Question: I'm starting to learn the Spring framework and when i run the application i get an IOException saying that the xml file does not exist but it is located in the root folder. Here's the little code: package org.koushik.javabrains;
'''
import org.springframework.context.ApplicationContext;
import org.springframework.context.support.ClassPathXmlApplicationContext;
public class DrawingApp {
public static void main(String[] args) {
ApplicationContext context = new ClassPathXmlApplicationContext("spring.xml");
Triangle triangle = (Triangle)context.getBean("triangle");
triangle.draw();
}
}
'''
The xml:
'''
<beans>
<bean id="triangle" class="org.koushik.javabrains.Triangle">
<property name="type" value="Equilateral"/>
</bean>
</beans>
'''
Here's how the project looks like:

This worked perfectly when i used the BeanFactory interface but with the ApplicationContext i get this error. I tried putting the xml file i the src folder but it didn't work either. Thanks for the help
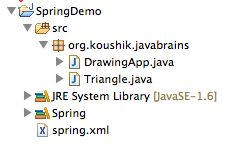
Answer: You need to put the spring.xml in your src folder, not the root folder, as ClassPathXmlApplicationContext reads from the classpath.